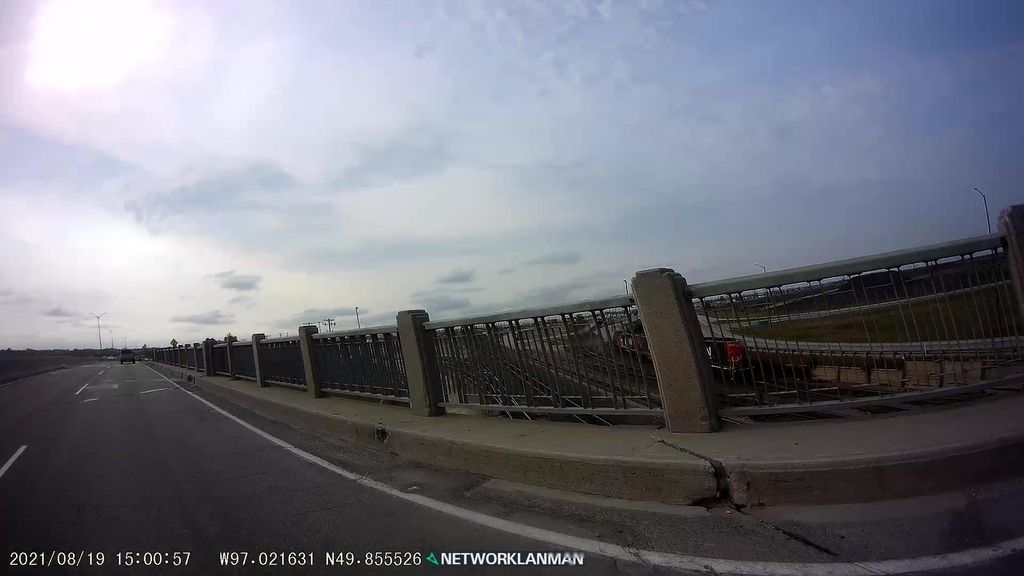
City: winnipeg